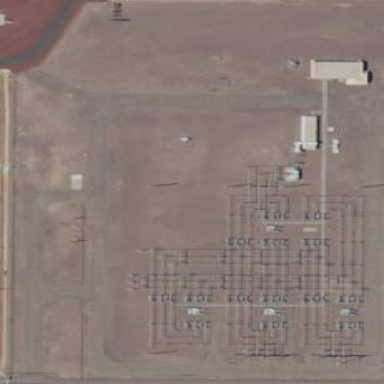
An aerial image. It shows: Outdoor power substation located behind wall. The substation operates at the distribution level.